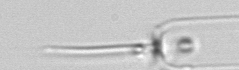
Label: Ditylum_brightwellii